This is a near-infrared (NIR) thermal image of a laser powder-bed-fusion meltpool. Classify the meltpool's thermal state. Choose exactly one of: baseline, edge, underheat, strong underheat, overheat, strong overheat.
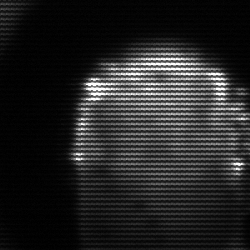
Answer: baseline